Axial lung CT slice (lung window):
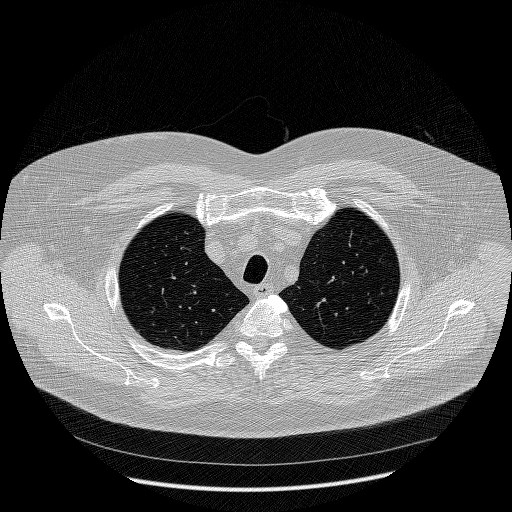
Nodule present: no